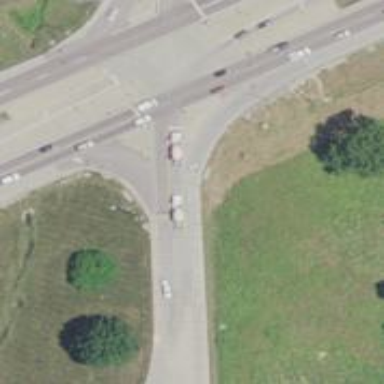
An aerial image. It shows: Trunk link highway.